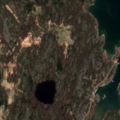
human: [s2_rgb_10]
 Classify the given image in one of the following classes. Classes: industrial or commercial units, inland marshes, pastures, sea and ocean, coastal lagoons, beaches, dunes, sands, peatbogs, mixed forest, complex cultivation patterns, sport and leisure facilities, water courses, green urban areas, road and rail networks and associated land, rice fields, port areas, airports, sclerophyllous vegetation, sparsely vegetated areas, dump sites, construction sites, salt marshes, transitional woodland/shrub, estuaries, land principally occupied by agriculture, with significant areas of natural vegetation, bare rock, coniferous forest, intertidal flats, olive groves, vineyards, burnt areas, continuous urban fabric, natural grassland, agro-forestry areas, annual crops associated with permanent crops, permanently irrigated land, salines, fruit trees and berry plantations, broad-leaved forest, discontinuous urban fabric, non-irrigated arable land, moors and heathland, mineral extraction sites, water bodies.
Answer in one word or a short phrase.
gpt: broad-leaved forest, bare rock, sea and ocean